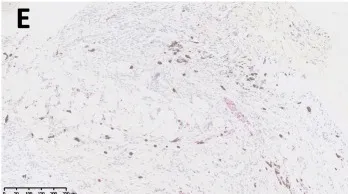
Histopathologic and immunohistochemical analyses of atrophic pigmented DFSP. (E, F) Pigmented cells positive for S100 (100x and 200x magnification).
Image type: pathology (immunostaining)